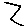
Label: zigzag